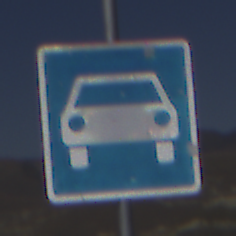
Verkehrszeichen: Kraftfahrstrasse
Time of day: Midday
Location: Outdoor (Nature)
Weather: Clear
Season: NotSpecified
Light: Natural